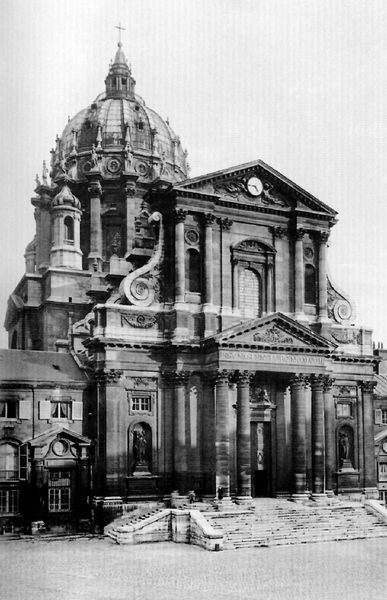
Titel: Val-de-Grace in Paris
Künstler: Jacques Lemercier
Standort: Paris, Abtei Val-de-Grace (EU - F - Ile-de-France)
Schlagwörter: säulen, gebäude, statue, giebel, kuppel, uhr, stufen, foto, palast, dom, schwarz-weiss, portal, statuen, nischen